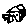
Label: house